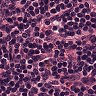
Metastatic tissue present: no